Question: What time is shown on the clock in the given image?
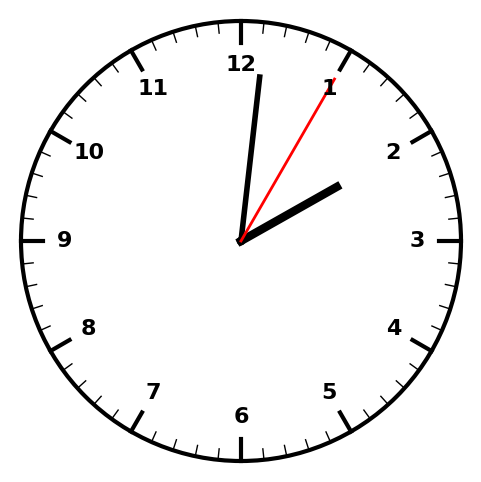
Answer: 02:01:05